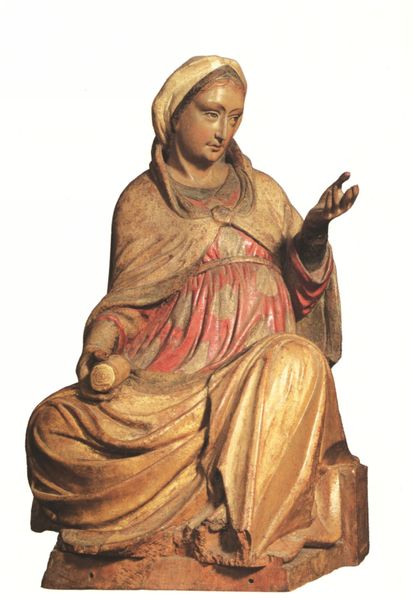
Titel: Amme
Künstler: Mariotto Romanelli
Institution: Florenz, Bargello
Schlagwörter: hand, kopf, sitzen, frau, holz, kleid, gürtel, rot, schleier, tuch, augen, falten, gesicht, halten, stein, figur, gewand, mantel, sitzend, skulptur, statue, treppe, kopftuch, robe, schwanger, foto, fotografie, beten, schnitzerei, photo, rolle, frauenfigur, maria, magdalena, abbildung, bitten, frau sitzt, frau sitzen, frauenstatue, figur einer frau, lehrend